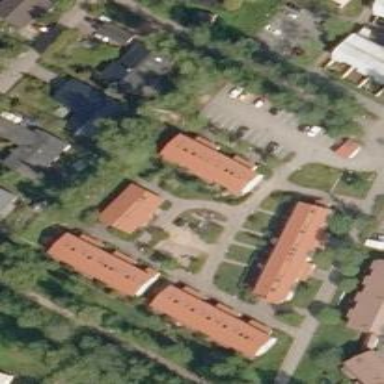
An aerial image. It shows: Residential area with apartments.